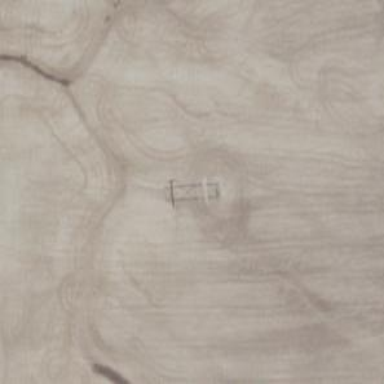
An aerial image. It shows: H-frame power tower with distinctive design.